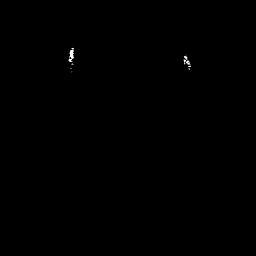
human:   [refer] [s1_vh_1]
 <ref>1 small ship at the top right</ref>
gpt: <box>[[70, 21, 75, 28, 0]]</box>